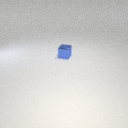
small blue metal cube